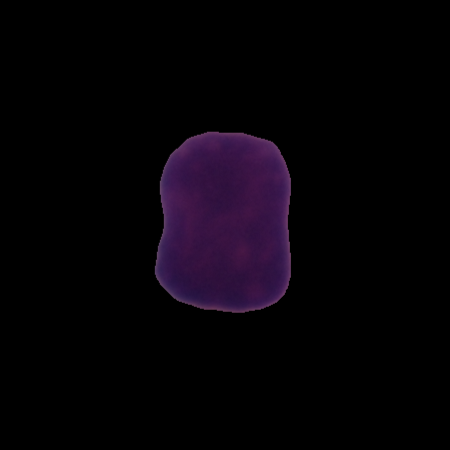
Label: healthy